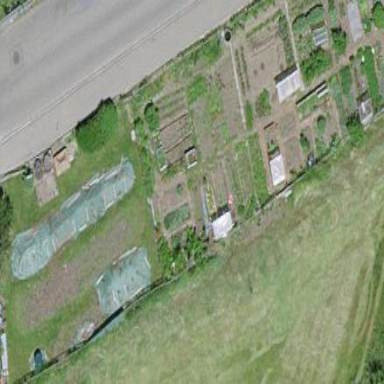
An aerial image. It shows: Area designated for allotments.